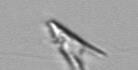
Label: Chrysochromulina_lanceolata